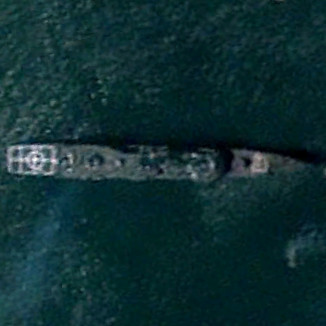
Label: cruiser